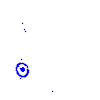
Particle: pion